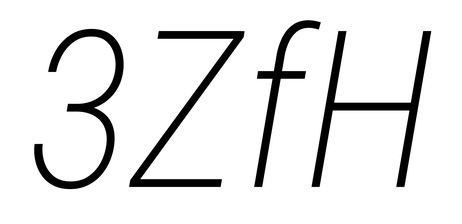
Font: Roboto-Italic_Condensed_ExtraLight_Italic